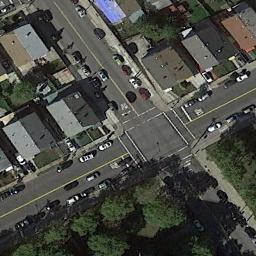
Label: intersection